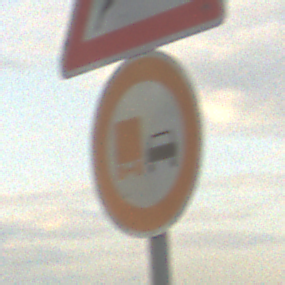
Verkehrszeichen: UeberholverbotKraftfahrzeuge
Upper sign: WildwechselLinks
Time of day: SunriseSunset
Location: Outdoor (RoadRail)
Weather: PartlyCloudy
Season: NotSpecified
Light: Natural